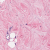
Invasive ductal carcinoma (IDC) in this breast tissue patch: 0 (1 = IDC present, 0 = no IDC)